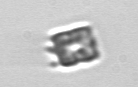
Label: Bacillariophyceae_morphotype1